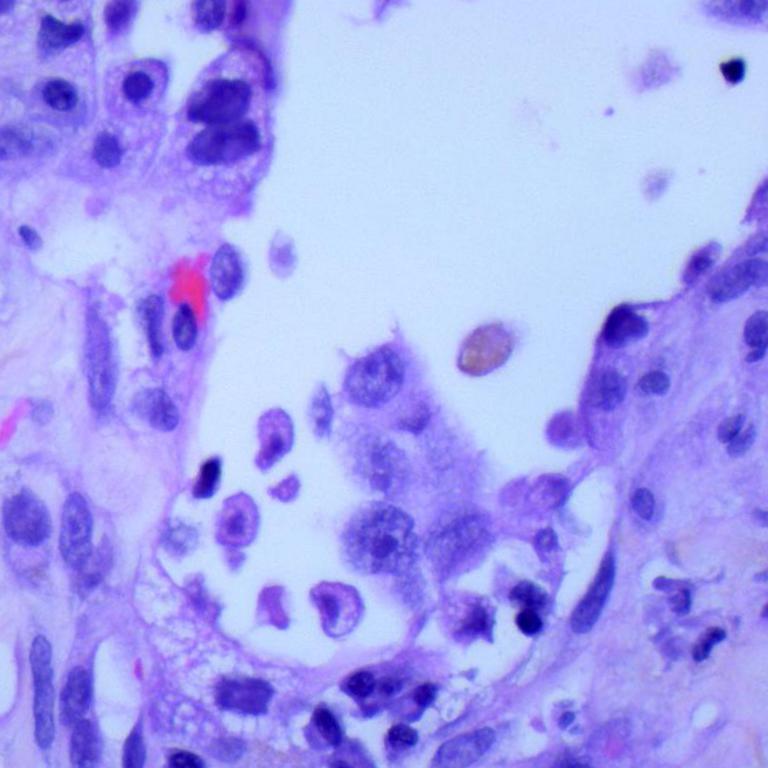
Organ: lung
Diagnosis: adenocarcinomas